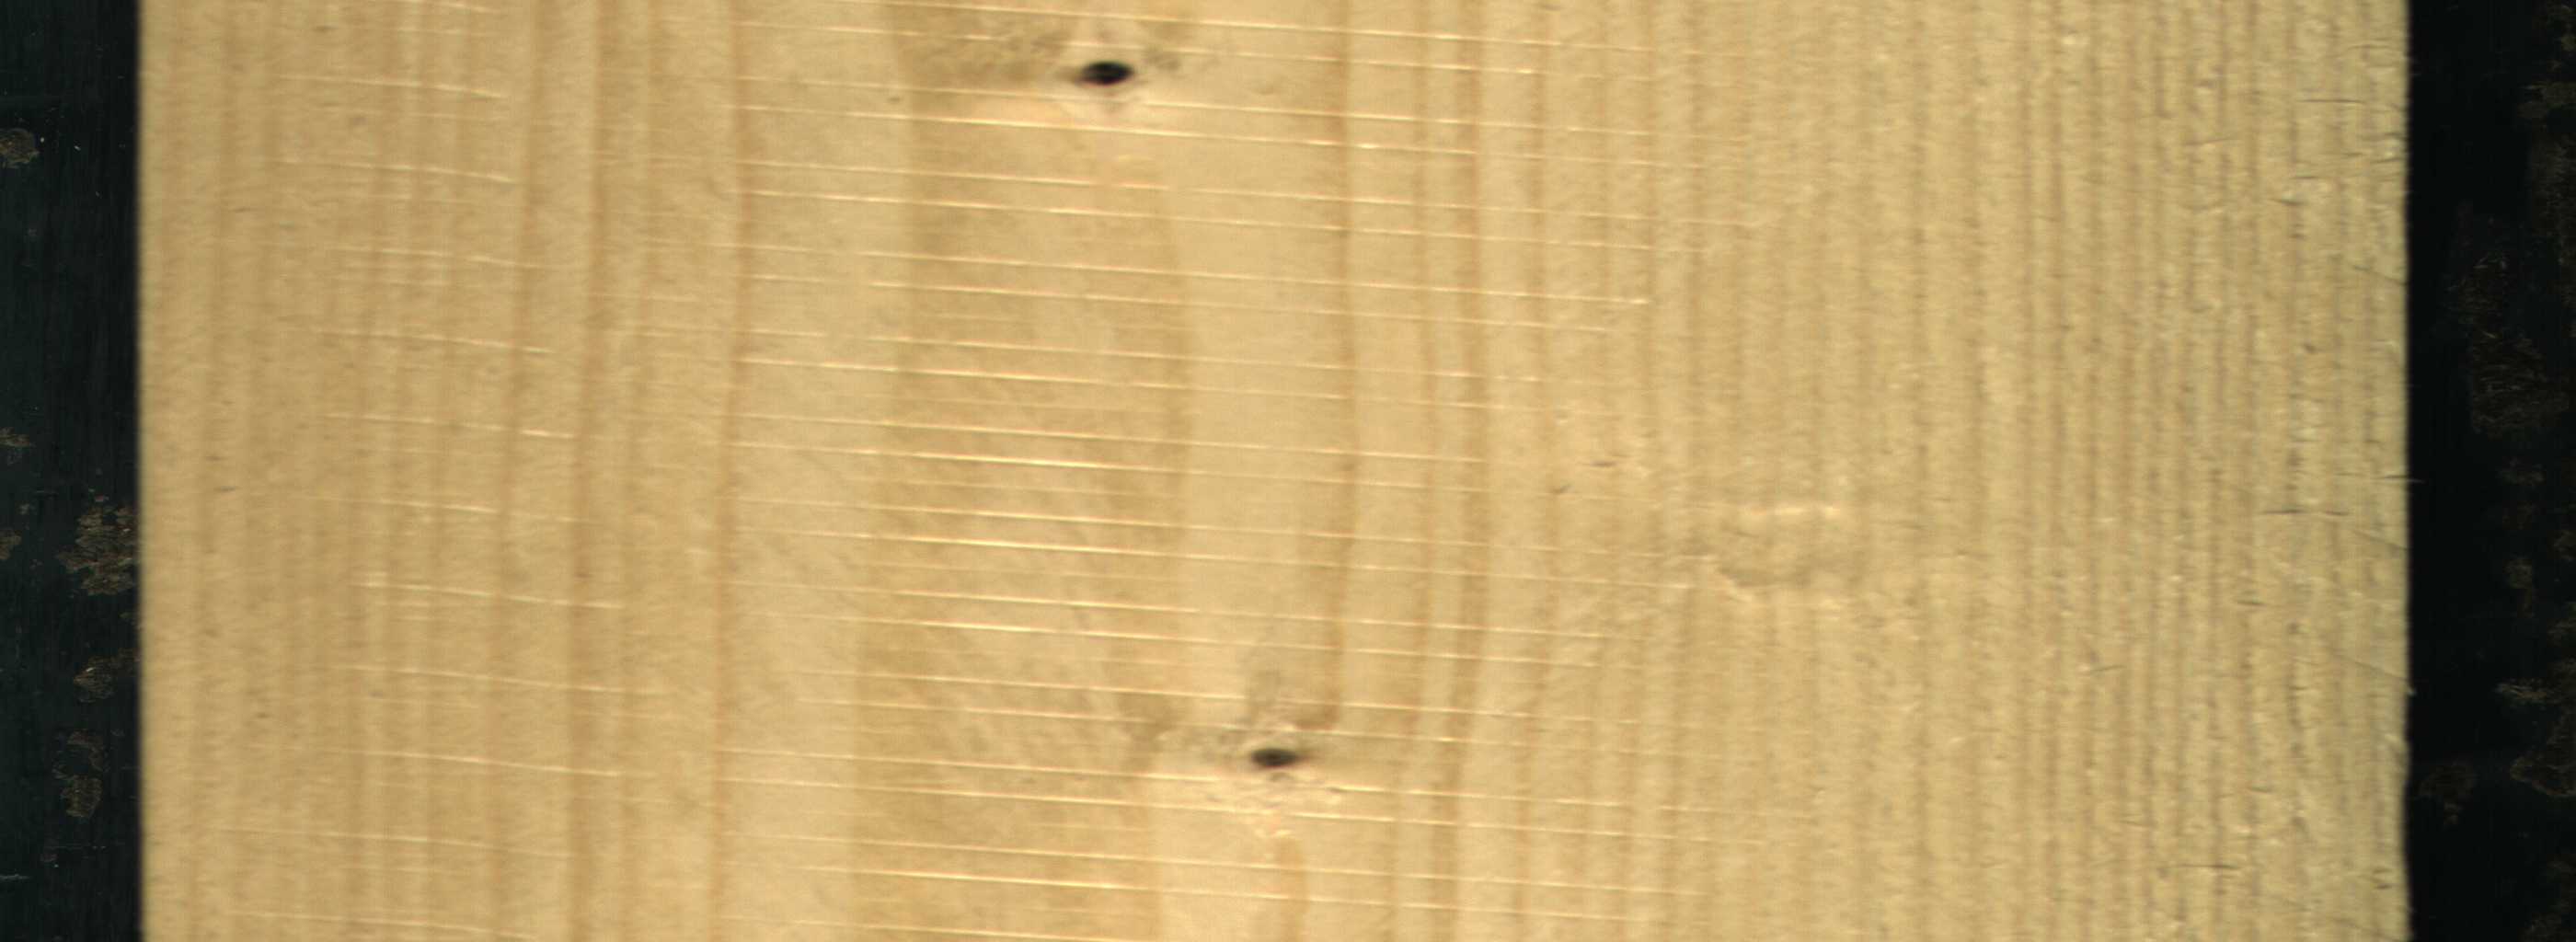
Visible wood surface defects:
Dead_Knot
Live_Knot